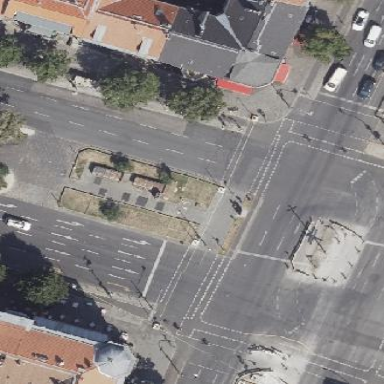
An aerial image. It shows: Traffic island.